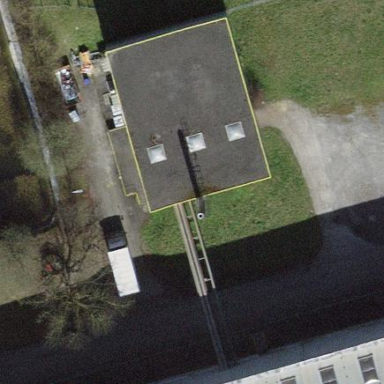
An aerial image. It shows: Industrial building.